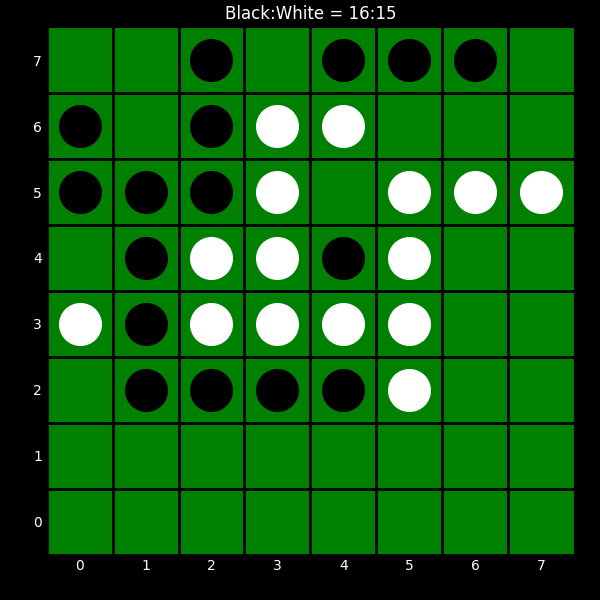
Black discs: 16
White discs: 15